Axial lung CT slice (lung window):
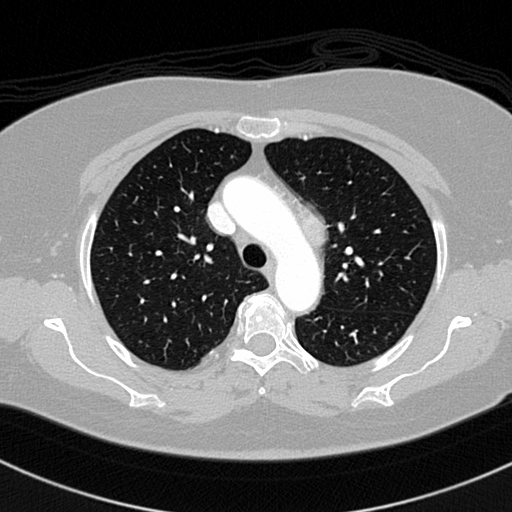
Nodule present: no